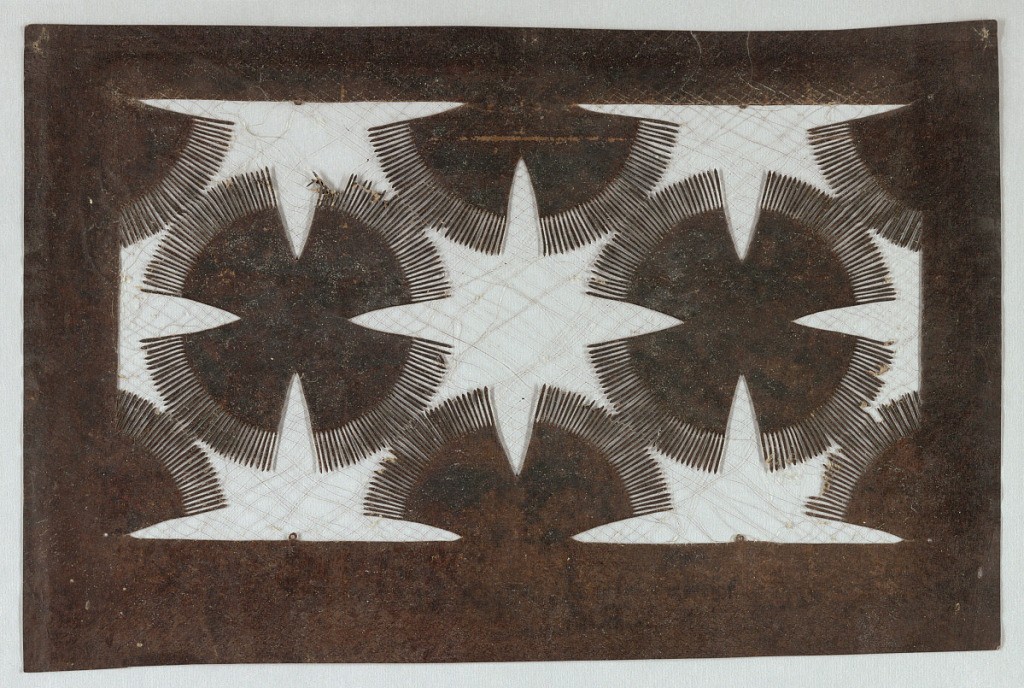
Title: Circle and Star Motif
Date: mid 18th - early 19th century
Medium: Mulberry paper (kozo washi) treated with fermented persimmon tannin (kakishibu), and silk threads (itoire)
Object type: Katagami
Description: Circles with fringe at the end have four divots carved out, each in an equal and geometric style. The negative space between the circles forms a star-shaped motif. Silk thread has been added to support the stencil structure.